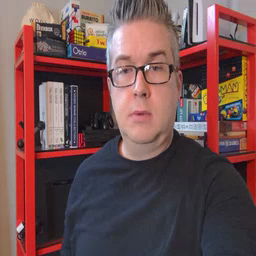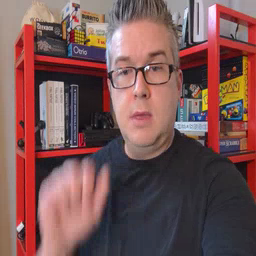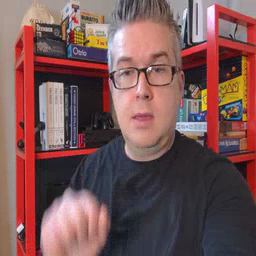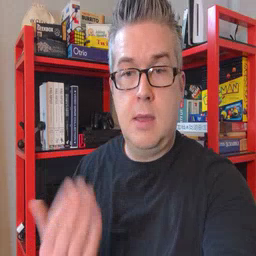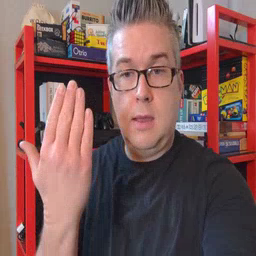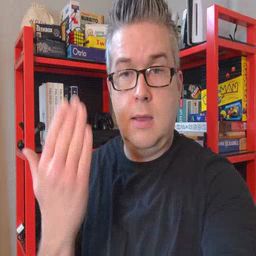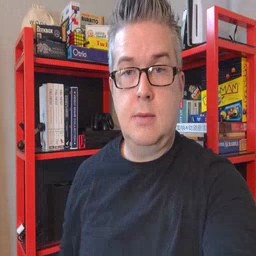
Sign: mitten